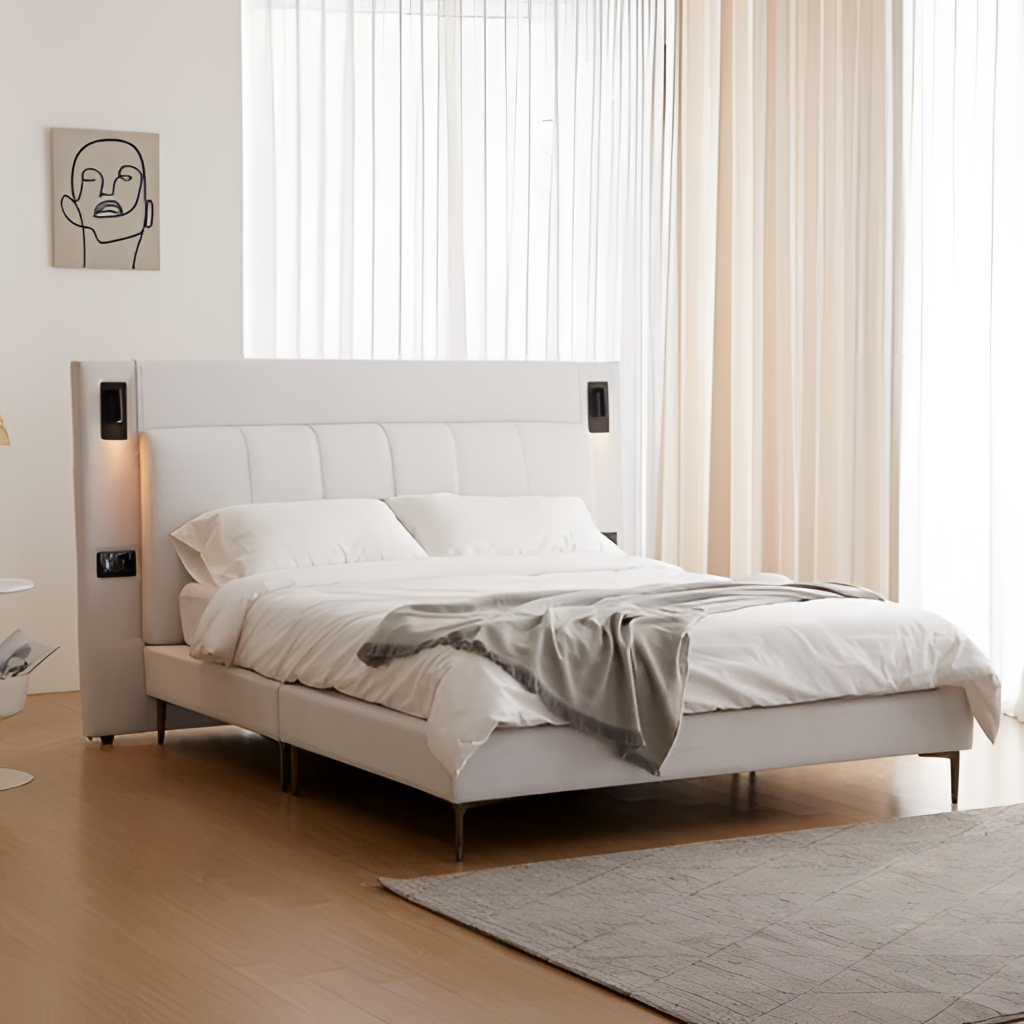
bedroom, leather backlit headboard bed, tan wood flooring, with plank pattern, modern, fabric wallpaper, with solid pattern